Question: I want to add a legend for the thickness of stroke in the graph.
Do you have any idea how can i do that ?
I can add a legend for the size but i can not for the stroke.
'''
sizes <- expand.grid(size = (0:3) * 2, stroke = (0:3) * 2)
ggplot(sizes, aes(size, stroke, size = size, stroke = stroke)) +
geom_abline(slope = -1, intercept = 6, colour = "white", size = 6) +
geom_point(shape = 21, fill = "red") +
scale_size(range=c(2,12), breaks=c(0,01,02),
labels=c(">=0",">=0.1",">=0.2"), guide="legend")
'''

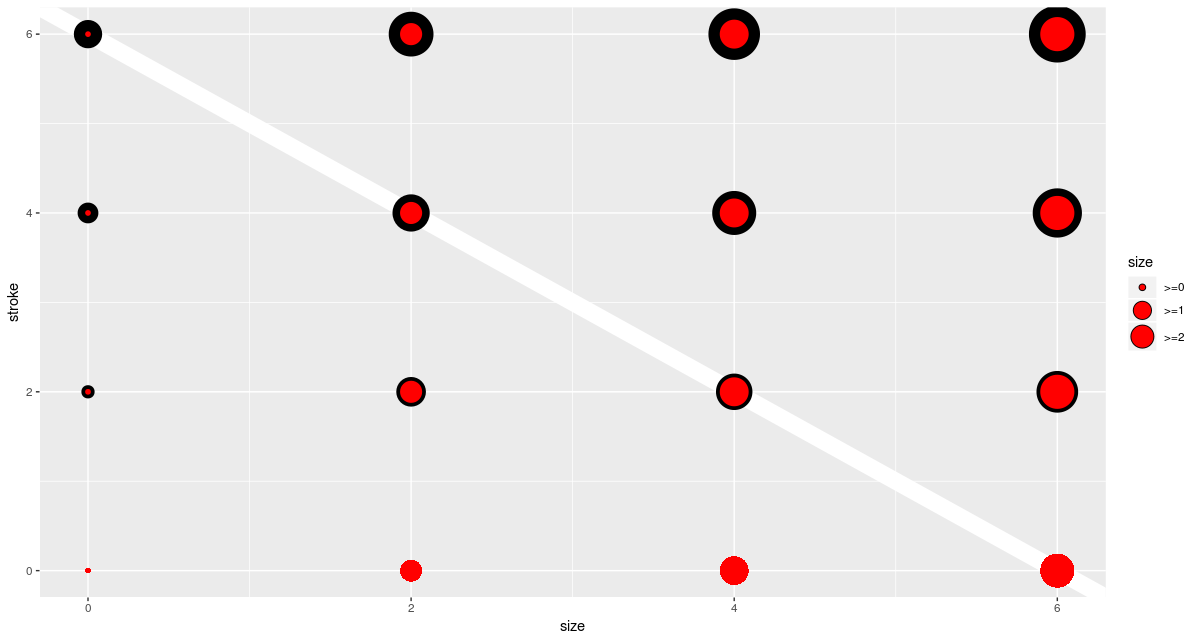
Answer: I don't think that there is a scale function that works out of the box for strokes, but you could ofcourse build your own.
'''
sizes <- expand.grid(size = (0:3) * 2, stroke = (0:3) * 2)
ggplot(sizes, aes(size, stroke, size = size, stroke = stroke)) +
geom_abline(slope = -1, intercept = 6, colour = "white", size = 6) +
geom_point(shape = 21, fill = "red") +
scale_size(range=c(2,12), breaks=c(0,01,02),
labels=c(">=0",">=0.1",">=0.2"), guide="legend") +
continuous_scale("stroke", "stroke",
palette = function(x){scales::rescale(x, c(0, 6))},
breaks = c(0, 2, 4, 6))
'''
<URL>
EDIT:
I just found out about 'scales::rescale_pal', which is probably more elegant that making an ad hoc anonymous function for the continuous scale.
'''
continuous_scale("stroke", "stroke",
palette = scales::rescale_pal(c(0, 6)),
breaks = c(0, 2, 4, 6))
'''